Field crop: maize
Growth stage: 2
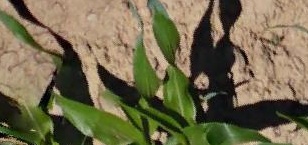
Species: maize